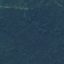
Label: Forest